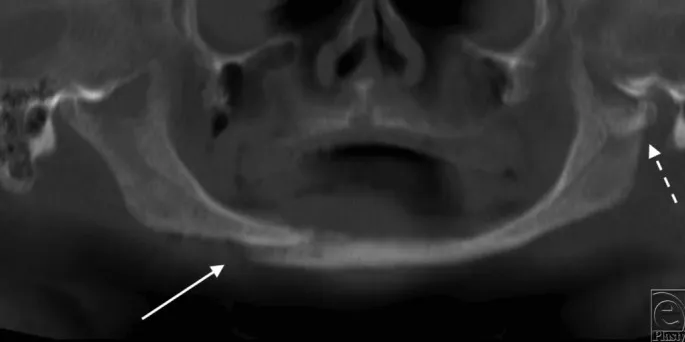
Preoperative panoramic radiographic imaging indicating a right mandibular body (solid arrow) and left subcondylar (dashed arrow) fractures in an edentulous mandible.
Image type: radiology (ct)